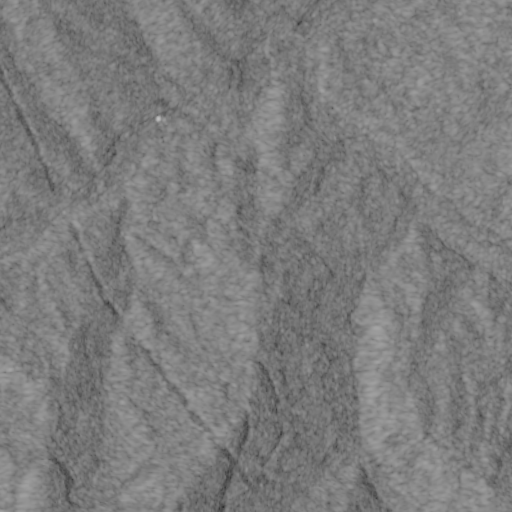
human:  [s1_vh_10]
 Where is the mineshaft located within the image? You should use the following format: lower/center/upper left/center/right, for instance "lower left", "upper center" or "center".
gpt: The mineshaft is located in the upper right of the image.
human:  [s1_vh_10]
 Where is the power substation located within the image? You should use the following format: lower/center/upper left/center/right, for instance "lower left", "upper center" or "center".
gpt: The power substation is located in the center left of the image.
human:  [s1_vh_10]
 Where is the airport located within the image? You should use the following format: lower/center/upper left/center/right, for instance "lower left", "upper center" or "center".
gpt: There is no airport in the image.

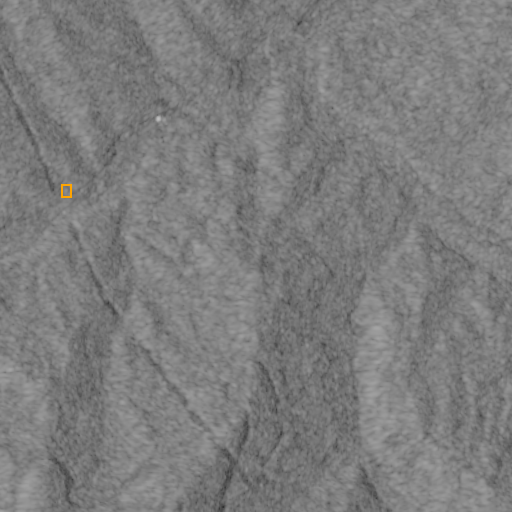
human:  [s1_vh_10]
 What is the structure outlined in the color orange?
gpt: The structure outlined in orange is a power substation.
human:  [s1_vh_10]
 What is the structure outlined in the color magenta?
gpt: There is no magenta outline.